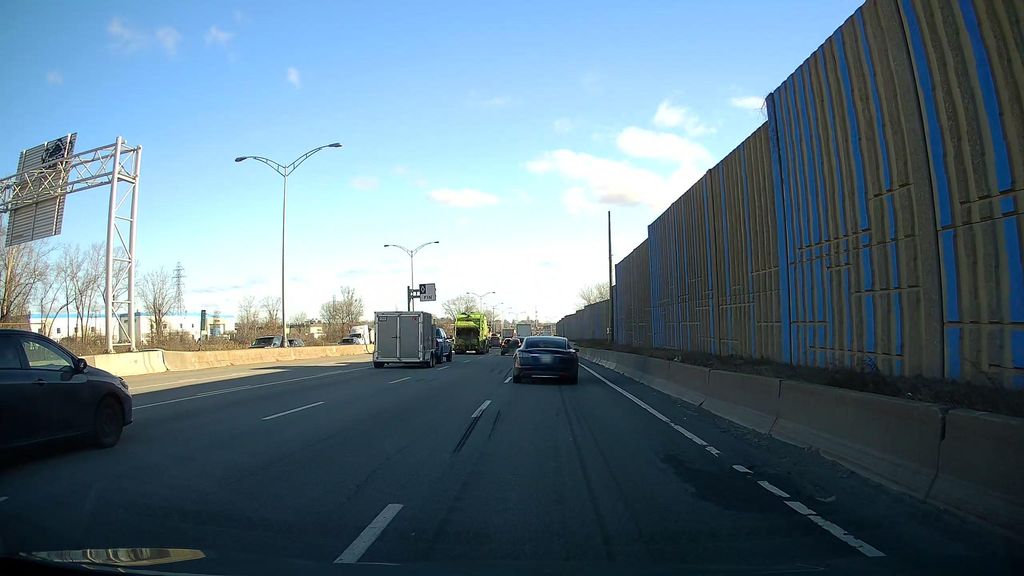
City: montreal